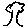
Label: tree